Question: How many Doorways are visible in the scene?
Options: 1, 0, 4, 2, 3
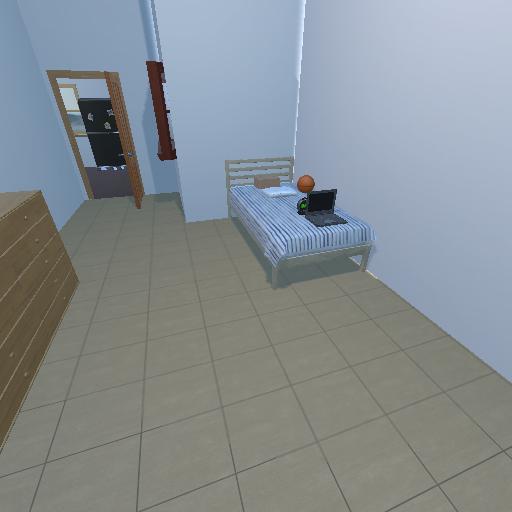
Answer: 1